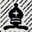
Piece: bB